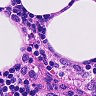
Metastatic tissue present: no